Question: I was porting to my existing project to iOS 7 in Xcode 5 framework, But when I opening again in Xcode 4.x.x its giving me this error.

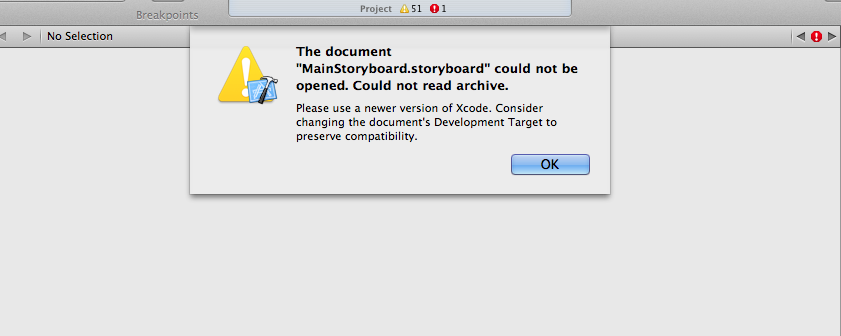
Answer: Now I have solved it, below are the steps to follow:
Right click on your StoryBoard and openAs "SourceCode"

Now you are done. open storyboard as interfaceBuilder